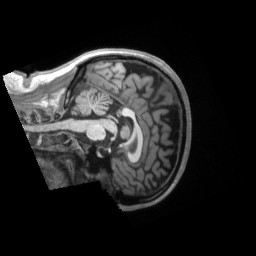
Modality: T1w
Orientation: sagittal
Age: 31
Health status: ill
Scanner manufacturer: siemens
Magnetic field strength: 3 T
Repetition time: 2.2 s
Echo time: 0.00157 s